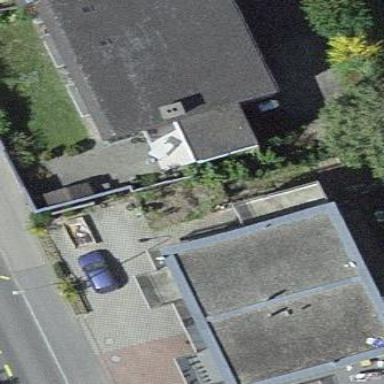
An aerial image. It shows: Simple and straightforward house.